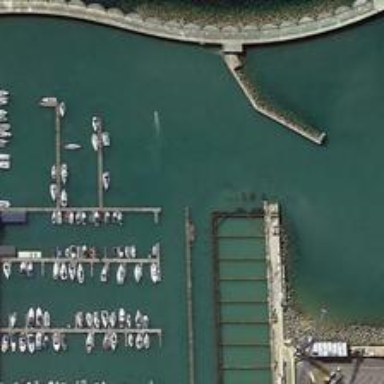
Many boats are in a port near a long road .